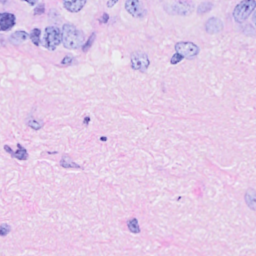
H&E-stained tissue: Breast